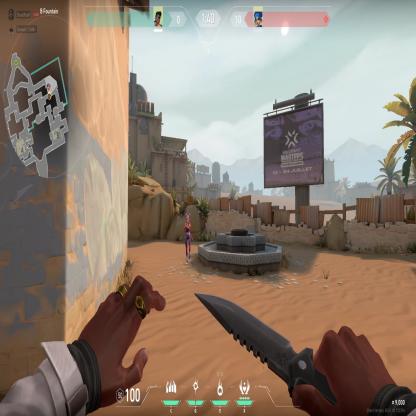
Label: enemy